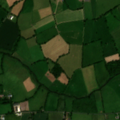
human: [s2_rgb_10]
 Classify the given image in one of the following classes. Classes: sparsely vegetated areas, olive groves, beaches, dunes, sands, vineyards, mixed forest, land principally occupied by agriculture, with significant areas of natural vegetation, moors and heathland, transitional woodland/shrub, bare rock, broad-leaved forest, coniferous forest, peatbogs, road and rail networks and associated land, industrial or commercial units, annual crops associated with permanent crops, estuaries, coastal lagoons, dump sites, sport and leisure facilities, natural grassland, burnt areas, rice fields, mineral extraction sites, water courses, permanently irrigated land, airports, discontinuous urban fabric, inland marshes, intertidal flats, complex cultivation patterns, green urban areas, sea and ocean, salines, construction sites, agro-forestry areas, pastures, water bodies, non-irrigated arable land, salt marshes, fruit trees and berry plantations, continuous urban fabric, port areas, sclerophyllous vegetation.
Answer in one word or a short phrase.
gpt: non-irrigated arable land, pastures